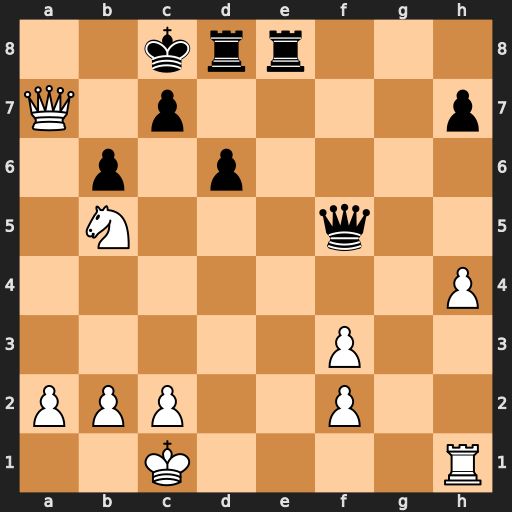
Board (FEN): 2krr3/Q1p4p/1p1p4/1N3q2/7P/5P2/PPP2P2/2K4R
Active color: w
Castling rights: -
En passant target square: -
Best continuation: Qxc7#